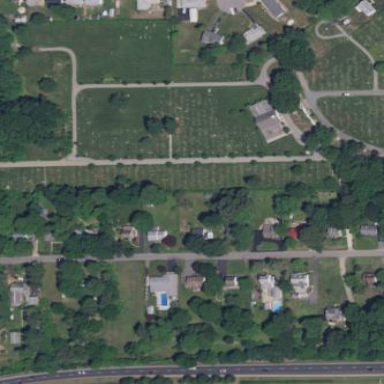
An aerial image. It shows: Cemetery.